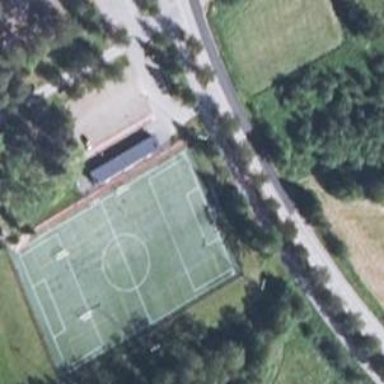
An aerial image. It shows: Artificial turf soccer pitch for leisure sports.